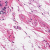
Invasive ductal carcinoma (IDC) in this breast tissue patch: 0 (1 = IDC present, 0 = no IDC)